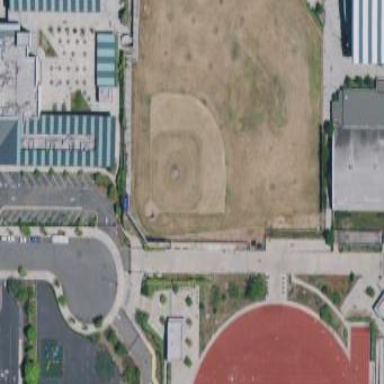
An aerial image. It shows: Baseball pitch for leisure land.